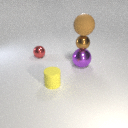
small yellow rubber cylinder in front of large purple metal sphere